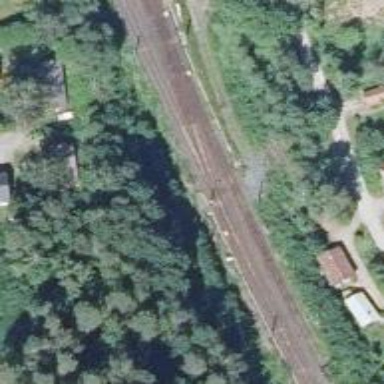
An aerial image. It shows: Railway track with continuous electrified contact lines.